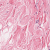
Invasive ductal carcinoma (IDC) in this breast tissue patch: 0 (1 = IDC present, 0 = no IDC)